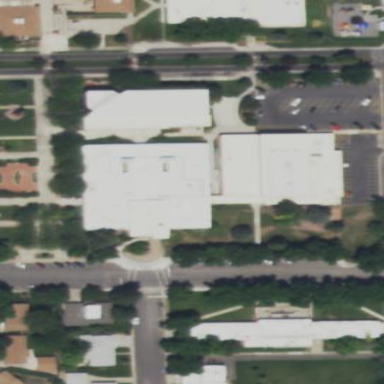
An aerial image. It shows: College building.